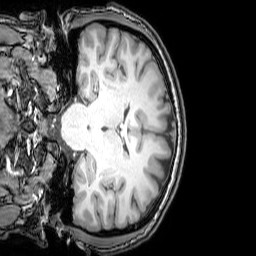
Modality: T1w
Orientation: coronal
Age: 20
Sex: male
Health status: healthy
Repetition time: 0.081 s
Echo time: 0.037 s